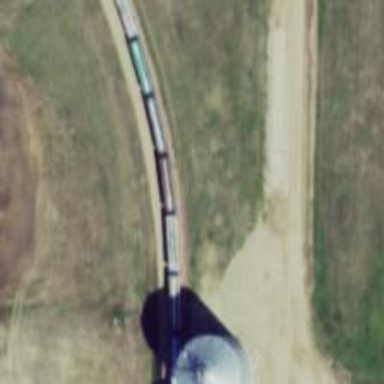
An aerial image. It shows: Railway siding for service.